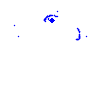
Particle: electron